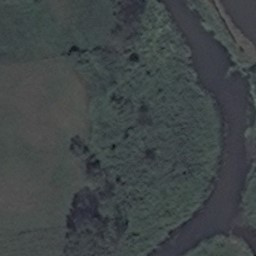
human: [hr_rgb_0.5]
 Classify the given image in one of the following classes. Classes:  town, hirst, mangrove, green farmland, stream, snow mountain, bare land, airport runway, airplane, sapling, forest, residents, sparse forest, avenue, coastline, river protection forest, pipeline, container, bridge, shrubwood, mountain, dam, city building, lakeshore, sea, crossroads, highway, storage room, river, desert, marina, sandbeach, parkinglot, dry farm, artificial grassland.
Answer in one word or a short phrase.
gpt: river